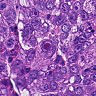
Metastatic tissue present: yes